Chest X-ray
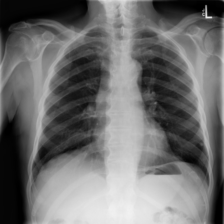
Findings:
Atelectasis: negative
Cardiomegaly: negative
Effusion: negative
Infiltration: positive
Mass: negative
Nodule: negative
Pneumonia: negative
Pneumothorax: negative
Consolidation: negative
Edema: negative
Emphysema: negative
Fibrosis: negative
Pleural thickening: negative
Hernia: negative